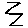
Label: zigzag